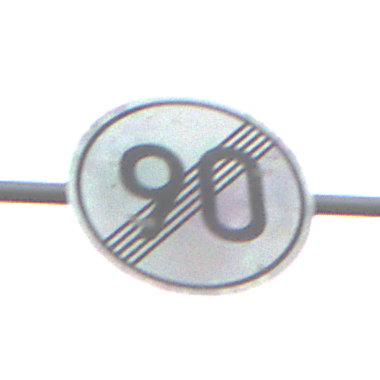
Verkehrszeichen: EndeGeschwindigkeit90
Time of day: SunriseSunset
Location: Outdoor (Nature)
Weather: PartlyCloudy
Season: NotSpecified
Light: Natural